Aerial crown-view tile of a tropical tree (Barro Colorado Island, Panama), acquired 20241216:
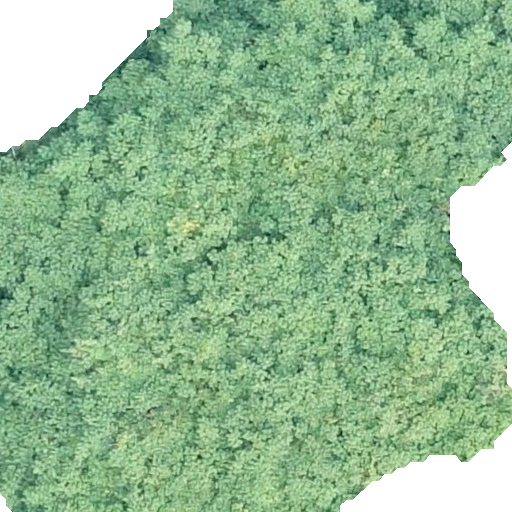
Species: Tachigali panamensis
GBIF accepted scientific name: Tachigali panamensis
Crown area: 398.591 m²